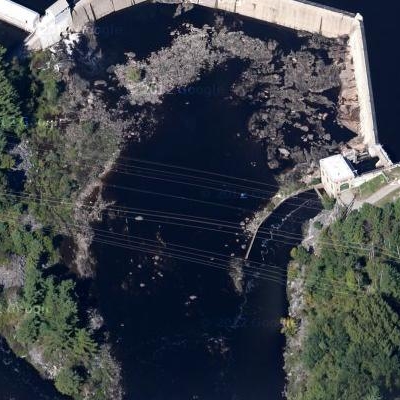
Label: RiverLake